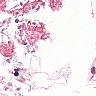
Metastatic tissue present: no